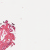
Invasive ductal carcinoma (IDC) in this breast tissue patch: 0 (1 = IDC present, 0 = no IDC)